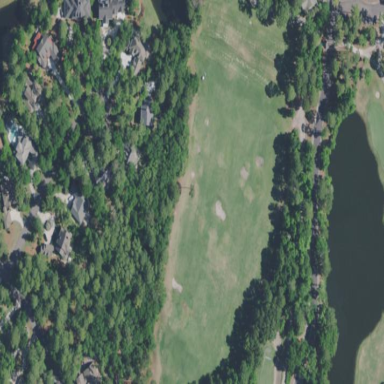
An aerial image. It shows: Grassy area designated as golf driving range pitch.